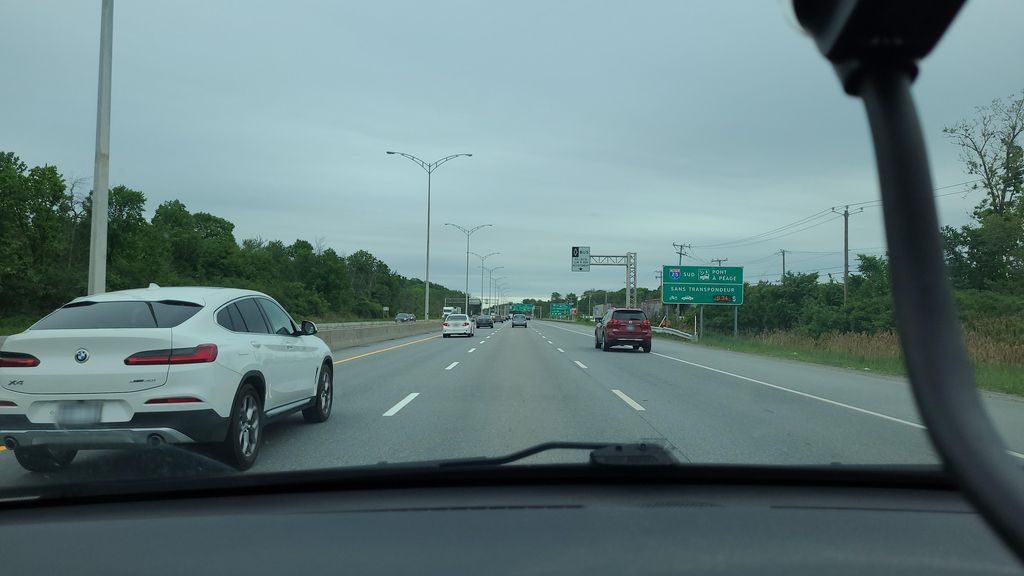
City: montreal